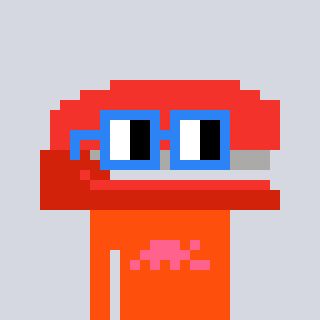
a pixel art character with square blue glasses, a stapler-shaped head and a orange-colored body on a cool background